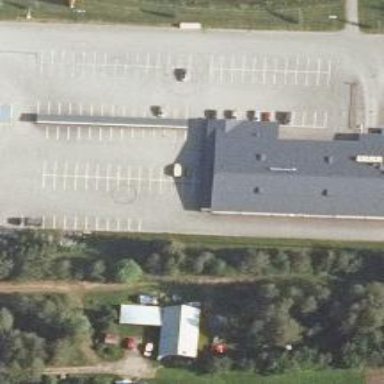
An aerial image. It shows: Post office.